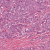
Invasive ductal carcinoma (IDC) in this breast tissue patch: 1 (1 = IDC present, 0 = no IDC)